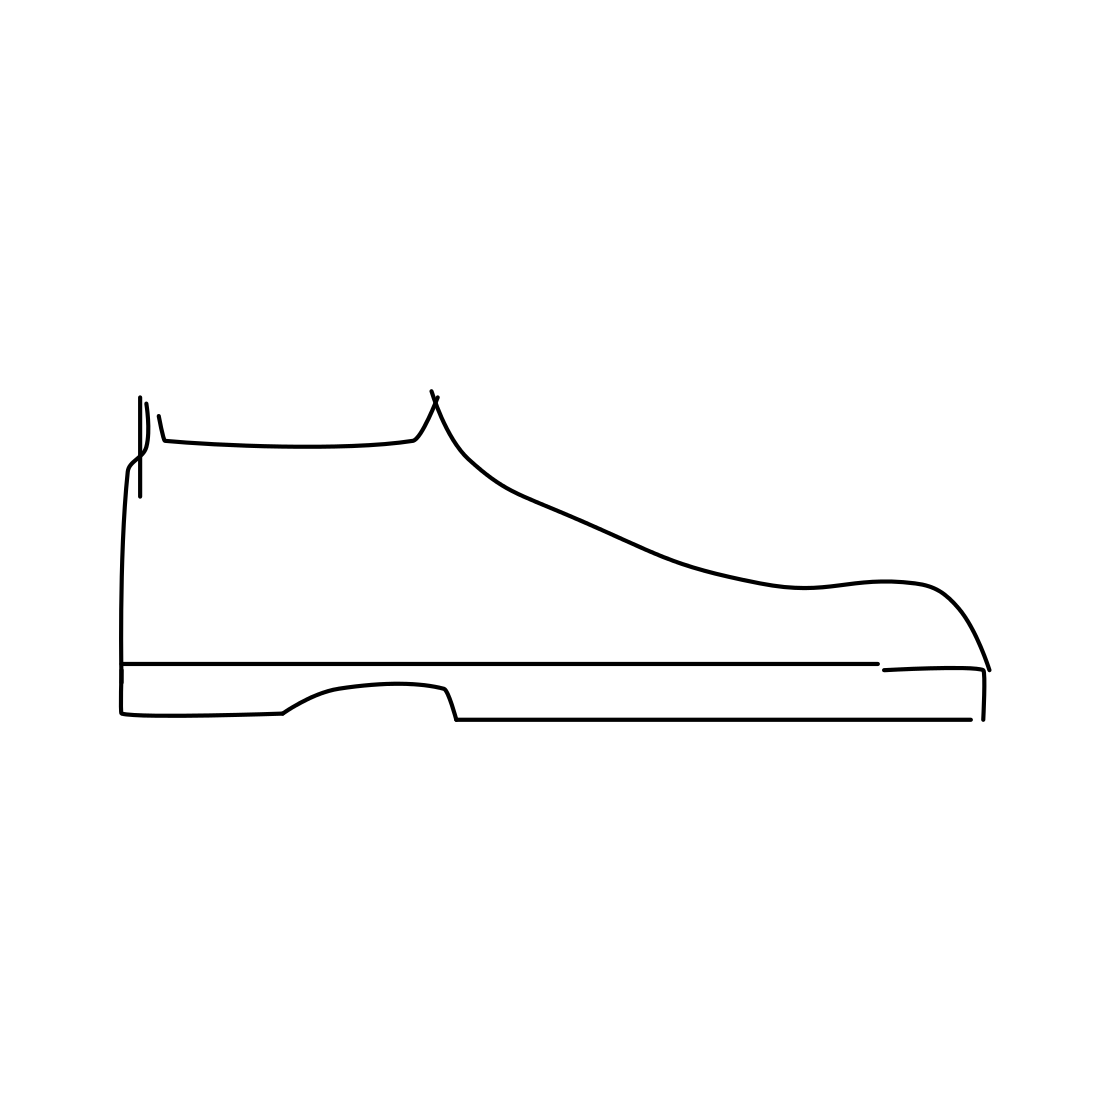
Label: shoe